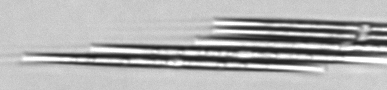
Label: Bacillaria